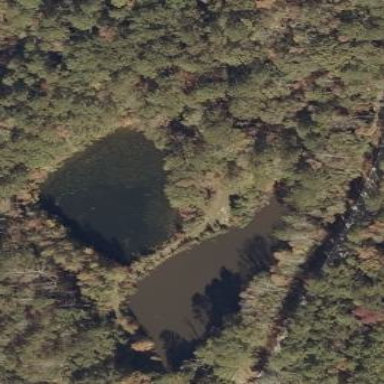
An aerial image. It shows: Reservoir of natural water.